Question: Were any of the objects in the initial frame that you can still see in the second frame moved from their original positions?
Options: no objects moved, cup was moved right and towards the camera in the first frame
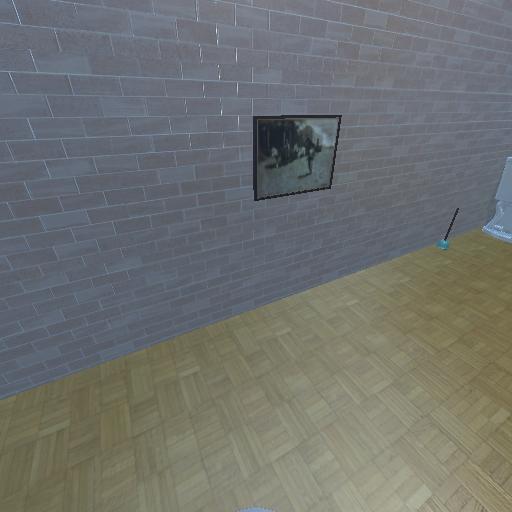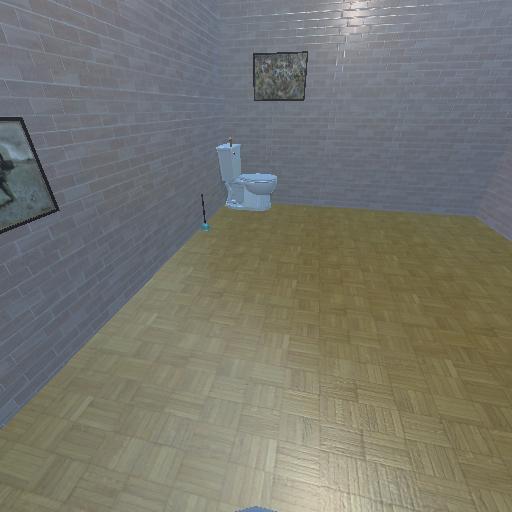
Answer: no objects moved